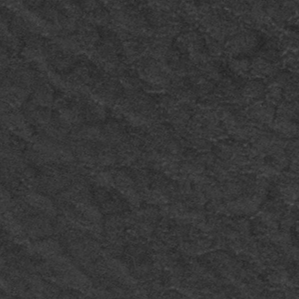
Label: frost